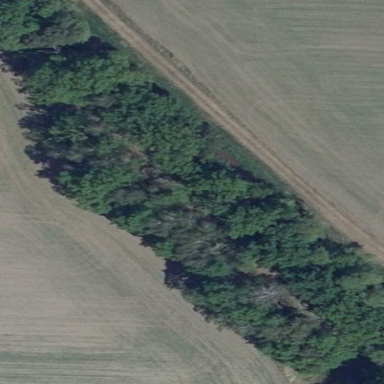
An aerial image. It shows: Forest area dominated by broadleaved trees.